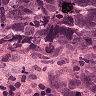
Metastatic tissue present: yes